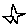
Label: star